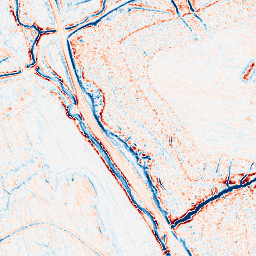
Category: edge_preserving
Decomposition family: anisotropic_diffusion
Decomposition parameters: iterations: 10
kappa: 30
gamma: 0.15
Upsampling method: cubic_catmull_rom
Upsampling parameters: scale: 8
Upsampling scale: 8